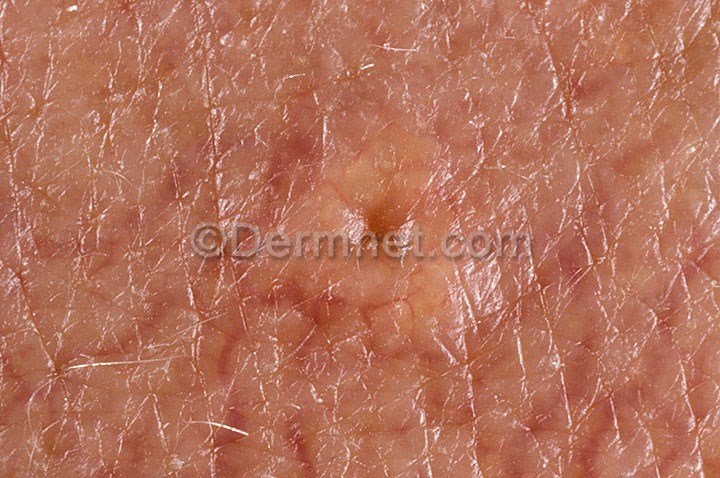
Disease: Seborrheic Keratoses and other Benign Tumors